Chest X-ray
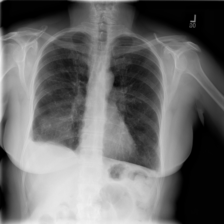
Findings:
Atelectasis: negative
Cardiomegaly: negative
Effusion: negative
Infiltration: negative
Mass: negative
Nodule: negative
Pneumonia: negative
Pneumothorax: negative
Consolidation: negative
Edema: negative
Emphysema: negative
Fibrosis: negative
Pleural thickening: negative
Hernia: negative